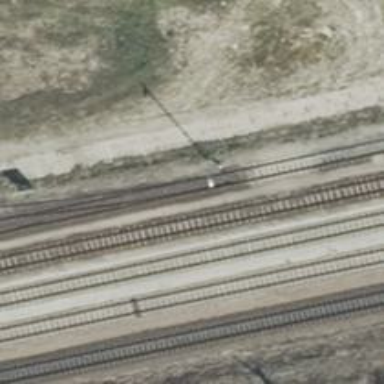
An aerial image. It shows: Railway switch with turnout to the right.